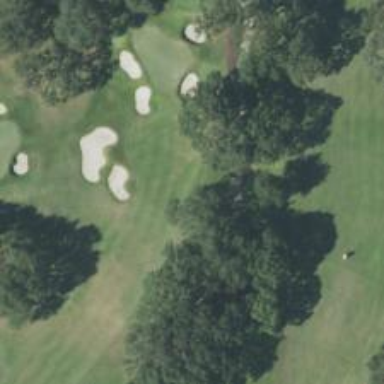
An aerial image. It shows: Path for golf carts.